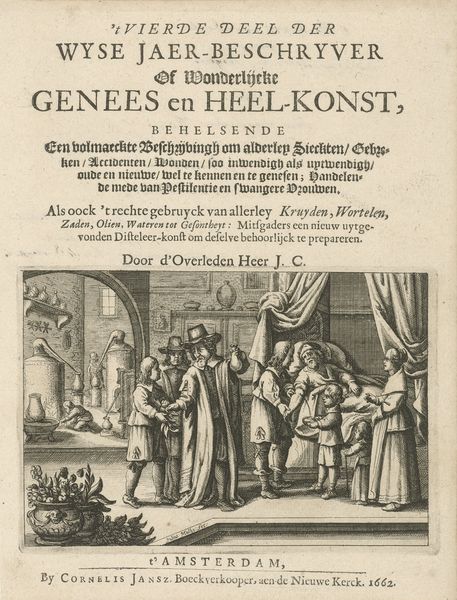
Titel: Bereiding van medicijnen en een aderlating
Künstler: Julius Milheuser
Standort: Amsterdam
Institution: Rijksmuseum
Schlagwörter: curtain, hat, people, france, bed, print, pot, man, death, child, plants, etching, illustration, children, newspaper, family, book, ill, dutch, poster, text, dying, sick, pharmacy, genees, heel-konst, destillery